Interaction volume radius: 5 \u00c5
Interaction volume height: 30 \u00c5
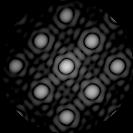
Disorder parameter: 0.03264